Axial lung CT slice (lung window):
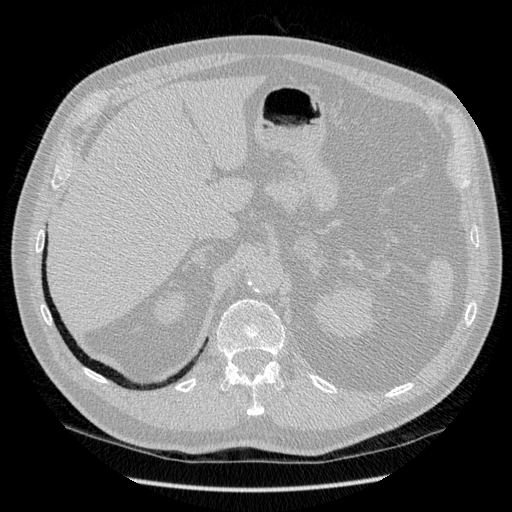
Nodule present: no